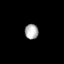
Tissue: skin
Cell type: Myeloid cells
Senescence score: 0.7176
Nuclear area (px): 203
Mean DAPI intensity: 171.443